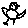
Label: bird